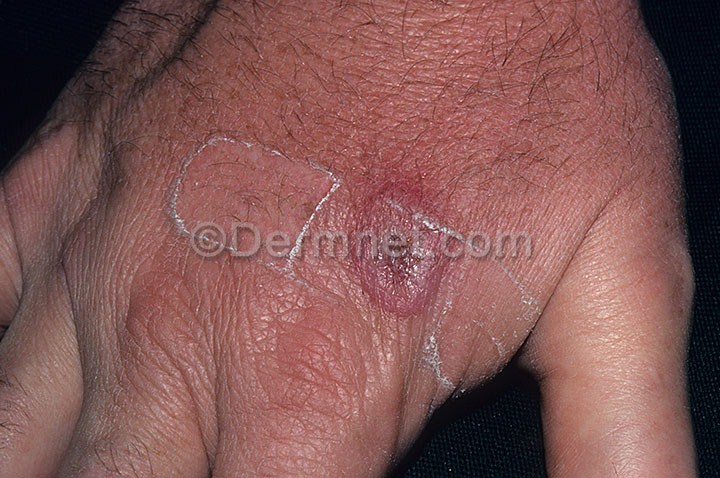
Disease: Scabies Lyme Disease and other Infestations and Bites